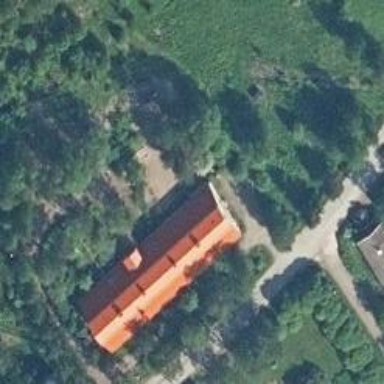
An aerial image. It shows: Kindergarten.